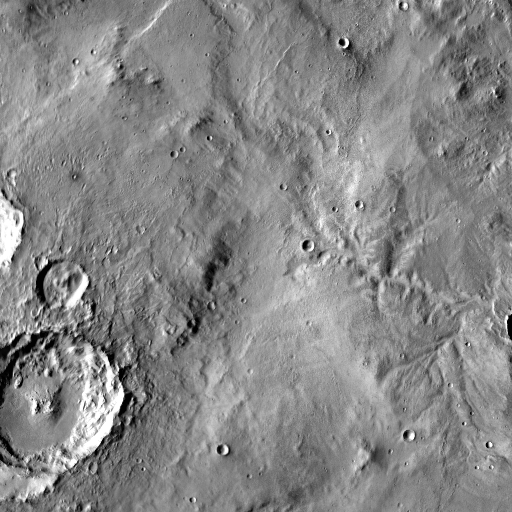
Crater classes present: Background, Other, Layered, Buried, Secondary